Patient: sex F, age 76
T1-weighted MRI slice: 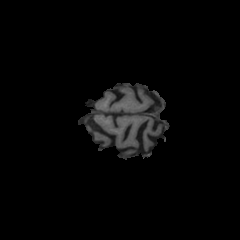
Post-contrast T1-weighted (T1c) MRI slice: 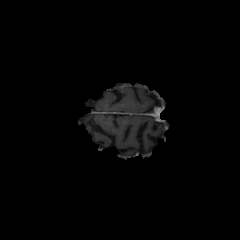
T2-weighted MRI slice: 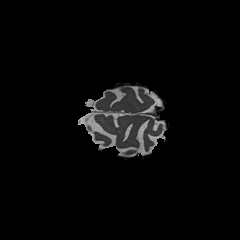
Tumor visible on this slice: no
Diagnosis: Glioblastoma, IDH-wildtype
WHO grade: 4